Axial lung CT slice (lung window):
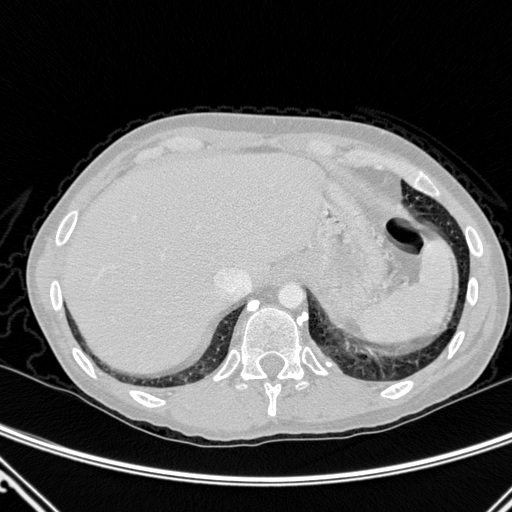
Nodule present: no